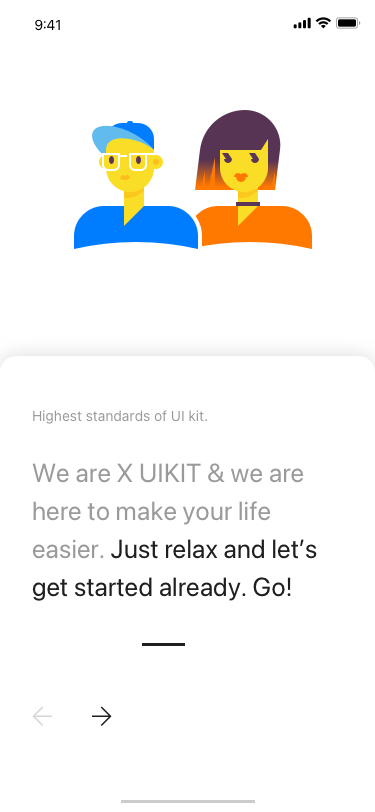
Text in this UI design:
Highest standards of UI kit.
We are X UIKIT & we are here to make your life easier. Just relax and let’s get started already. Go!